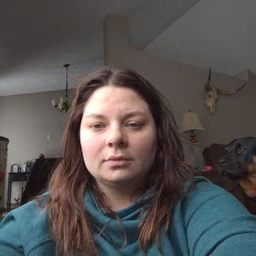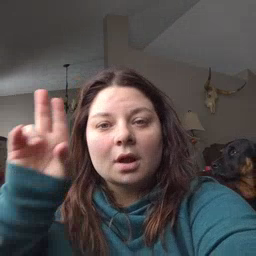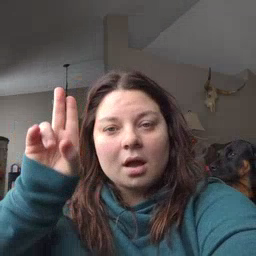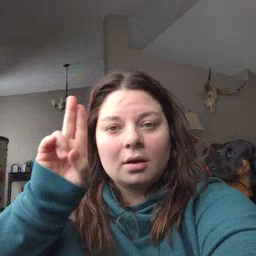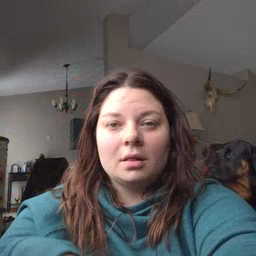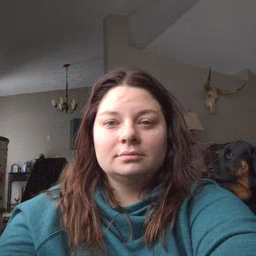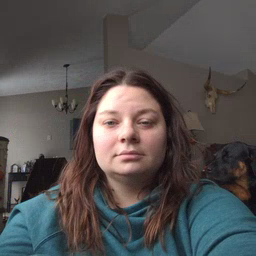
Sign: uncle